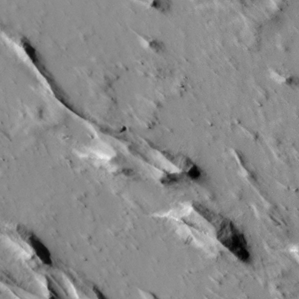
Label: non_frost